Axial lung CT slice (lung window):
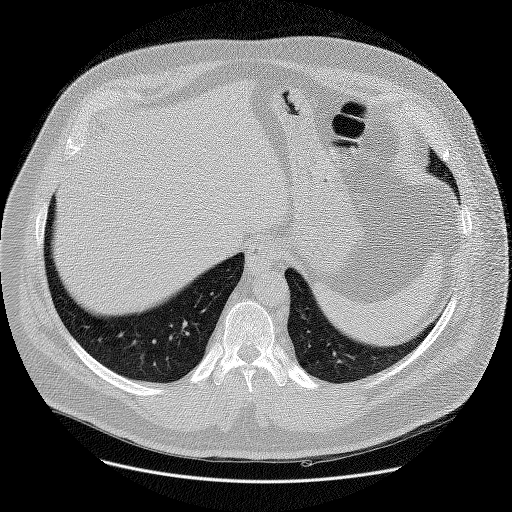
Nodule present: no